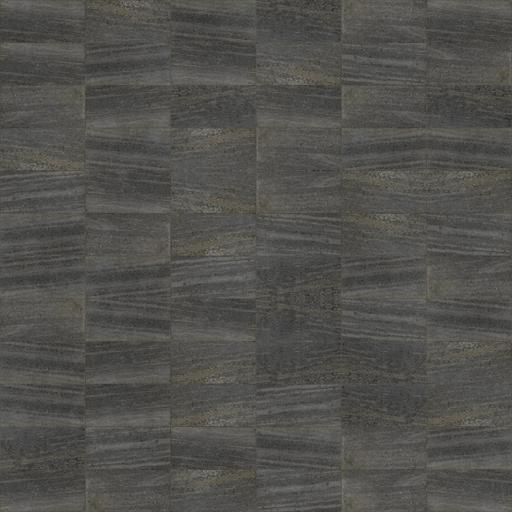
Tags: paving stones